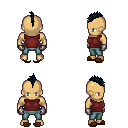
a pixel art fantasy rpg character, male body template, human, tanned skin, maroon sleeveless shirt, teal pants, raven mohawk hairstyle, metal gloves, brown slippers, four views (front, back, left, right), 2x2 character sprite sheet, small pixel art, hard edges, no anti-aliasing